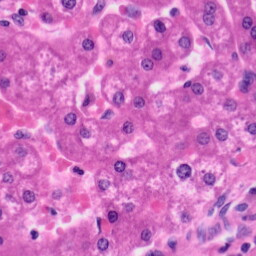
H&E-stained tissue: Liver